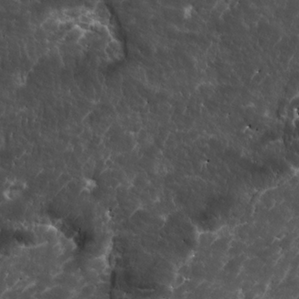
Label: non_frost